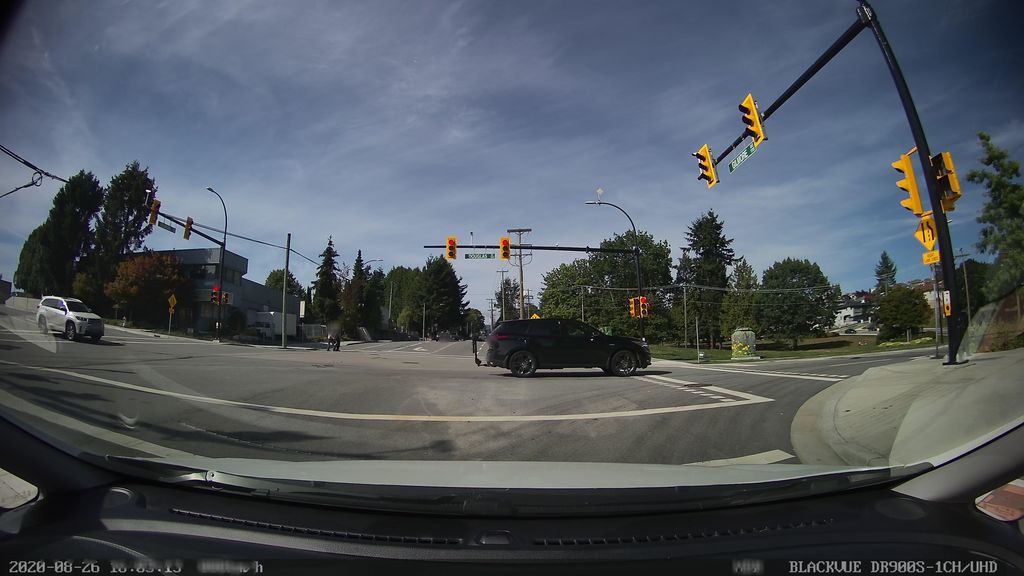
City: vancouver